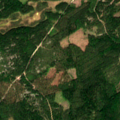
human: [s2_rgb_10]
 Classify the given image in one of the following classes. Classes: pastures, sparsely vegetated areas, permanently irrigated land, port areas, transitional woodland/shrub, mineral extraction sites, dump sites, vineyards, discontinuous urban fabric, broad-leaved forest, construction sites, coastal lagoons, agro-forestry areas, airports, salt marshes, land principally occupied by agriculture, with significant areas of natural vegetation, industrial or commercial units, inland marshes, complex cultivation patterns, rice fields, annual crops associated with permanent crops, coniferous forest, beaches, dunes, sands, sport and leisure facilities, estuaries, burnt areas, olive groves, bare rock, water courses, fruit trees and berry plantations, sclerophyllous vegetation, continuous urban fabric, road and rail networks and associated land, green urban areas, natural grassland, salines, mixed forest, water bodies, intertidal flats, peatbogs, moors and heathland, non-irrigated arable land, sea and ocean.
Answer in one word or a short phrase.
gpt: coniferous forest